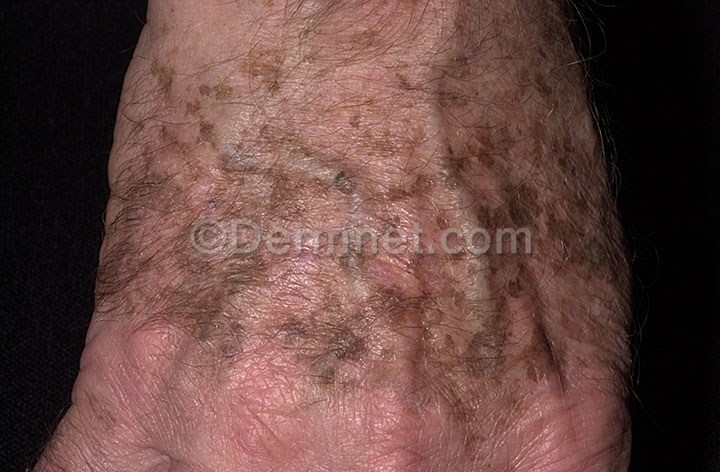
Disease: Light Diseases and Disorders of Pigmentation